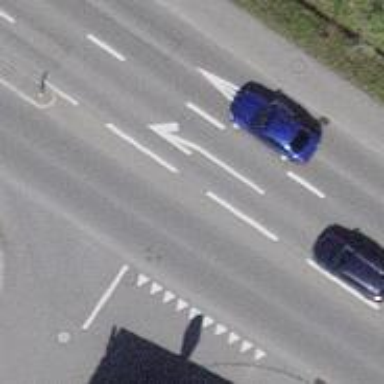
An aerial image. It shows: Secondary road with asphalt surface and sidewalks on both sides.